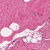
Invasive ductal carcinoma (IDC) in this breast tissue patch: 0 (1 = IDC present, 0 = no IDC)